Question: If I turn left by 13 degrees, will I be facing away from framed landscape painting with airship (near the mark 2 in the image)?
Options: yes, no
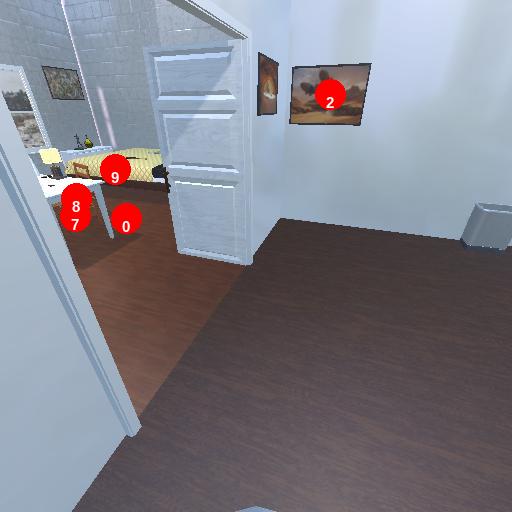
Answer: yes